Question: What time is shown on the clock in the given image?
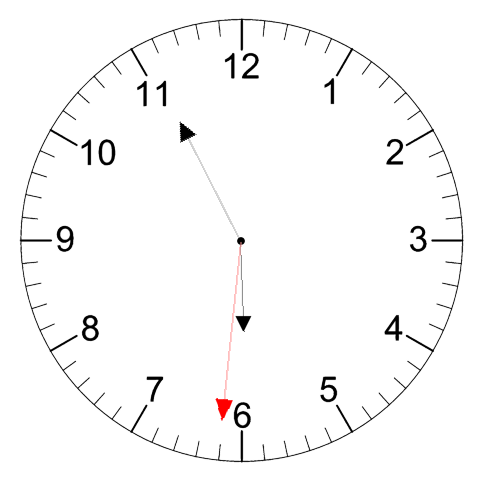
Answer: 05:55:31